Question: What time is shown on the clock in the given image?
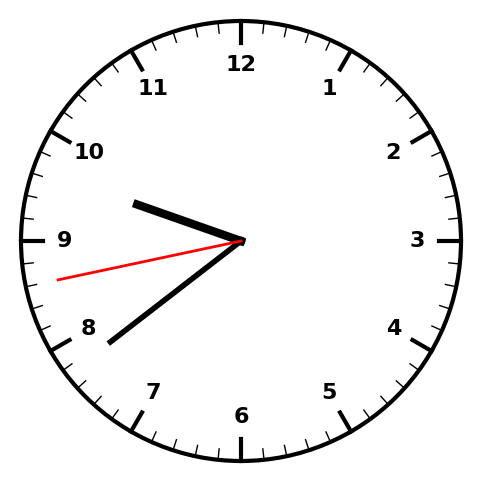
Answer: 09:38:43